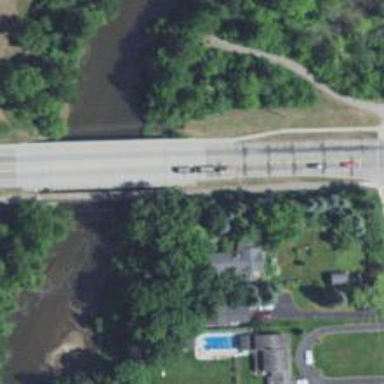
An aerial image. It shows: Path leading to bridge.